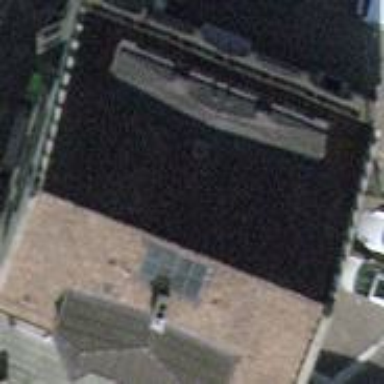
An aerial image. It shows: Beige building with gabled brown roof.